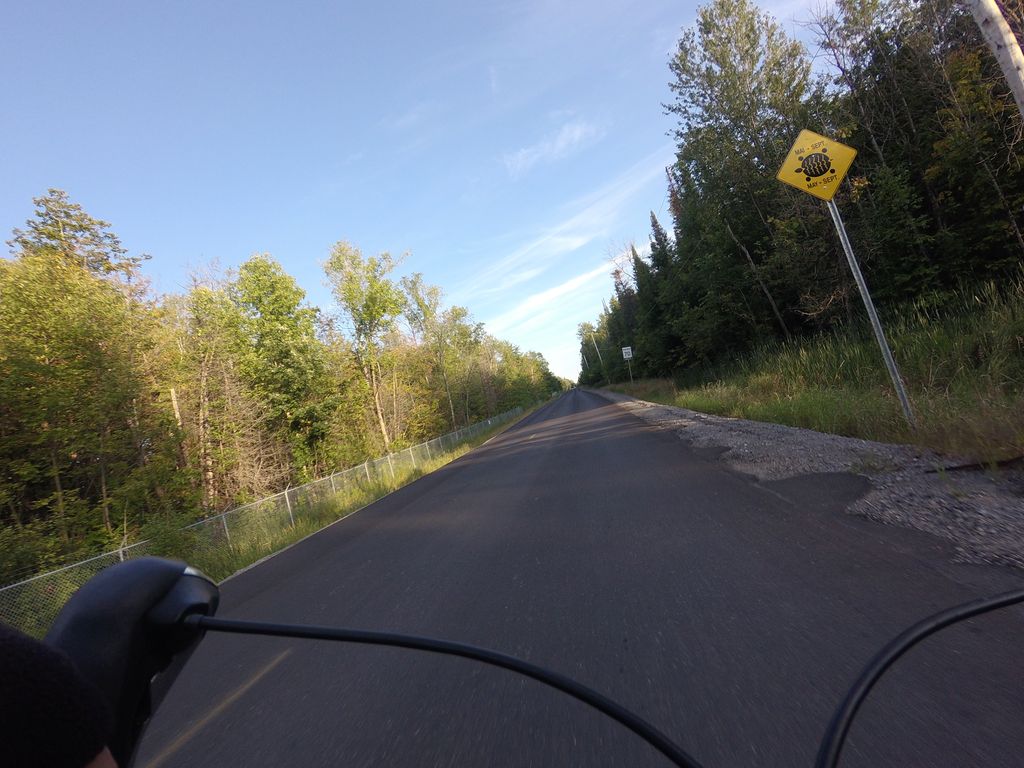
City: ottawa-gatineau